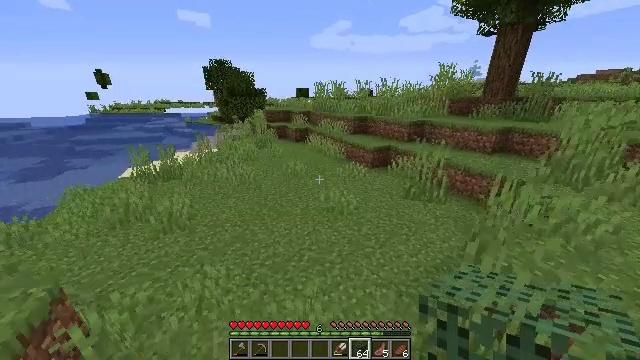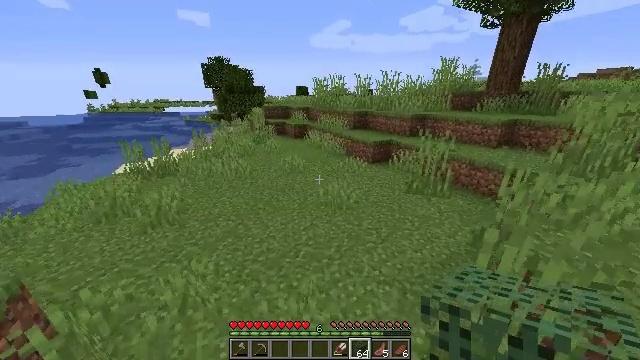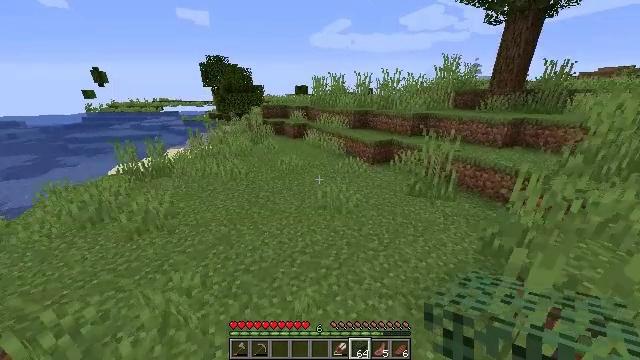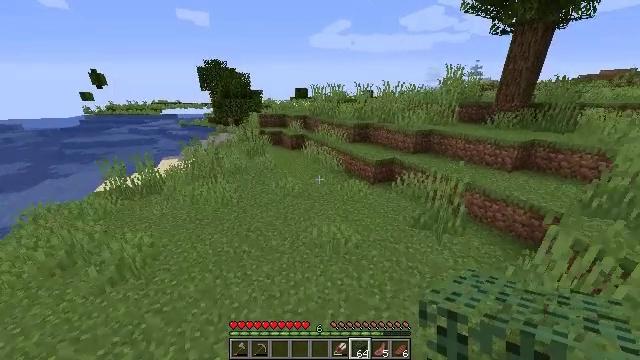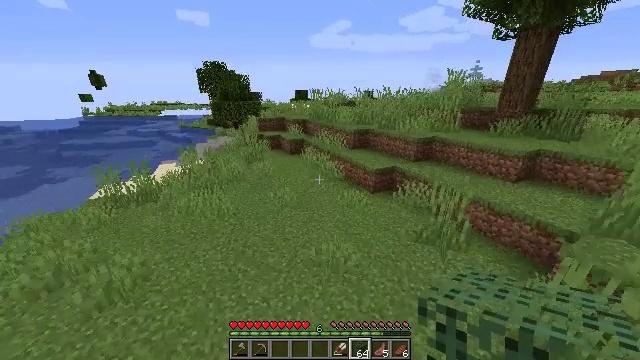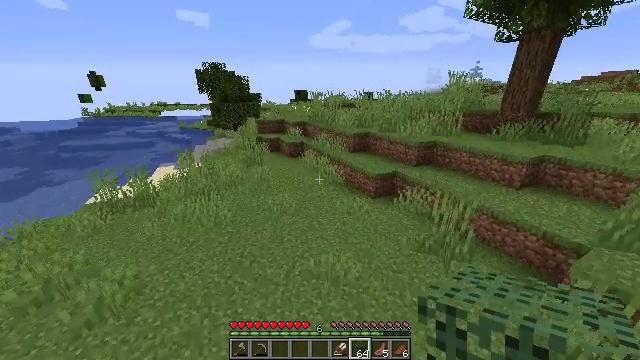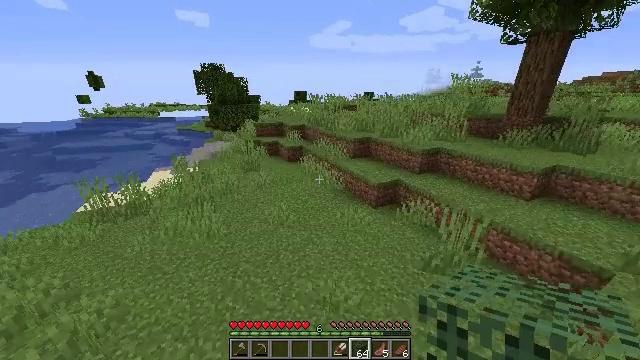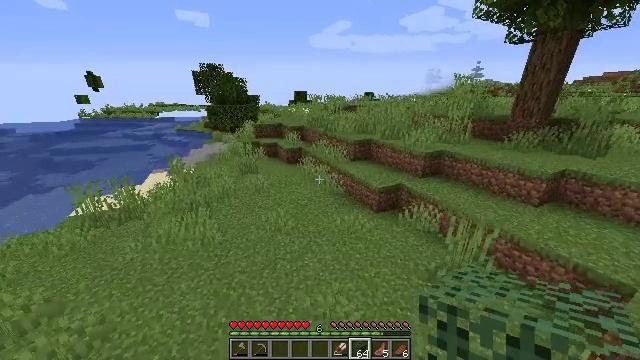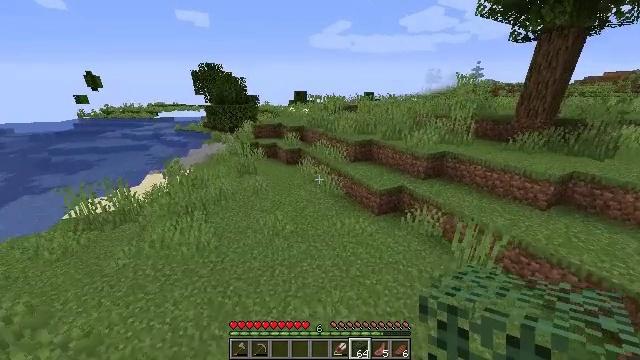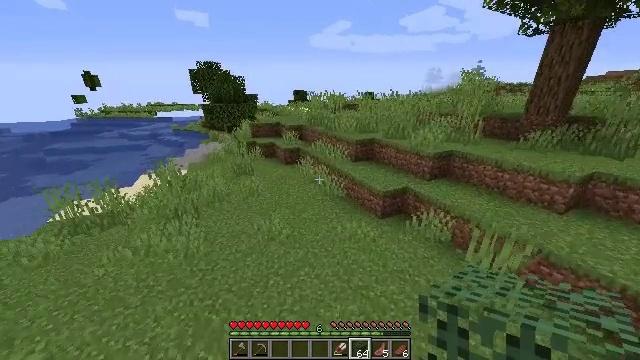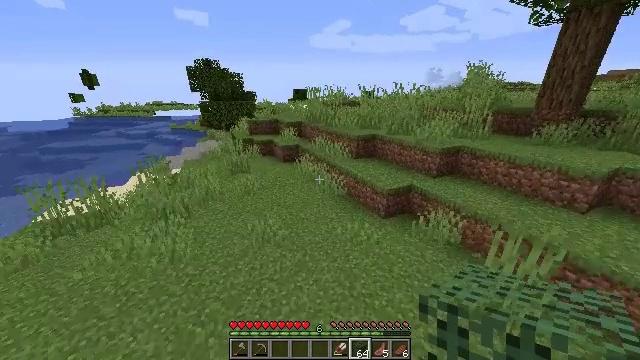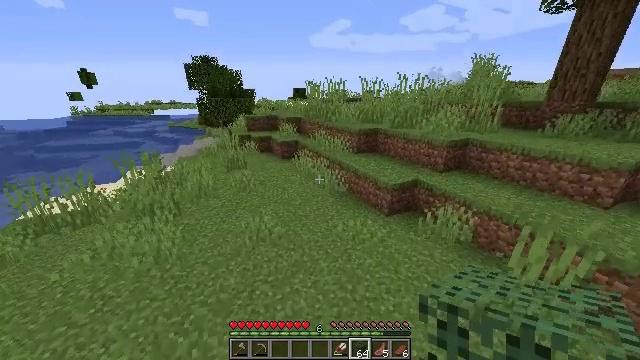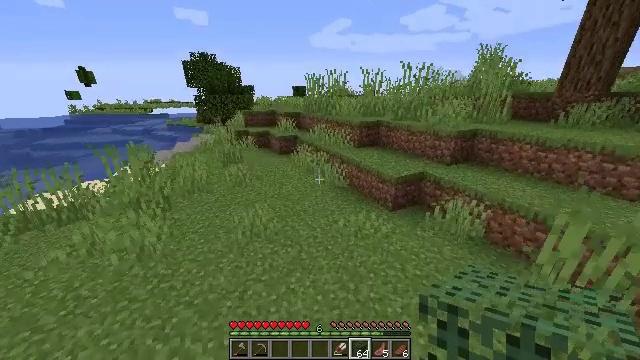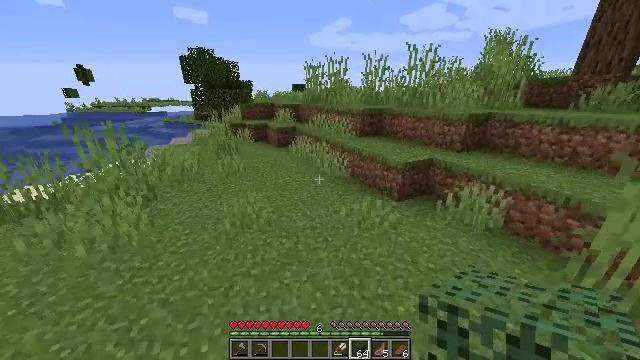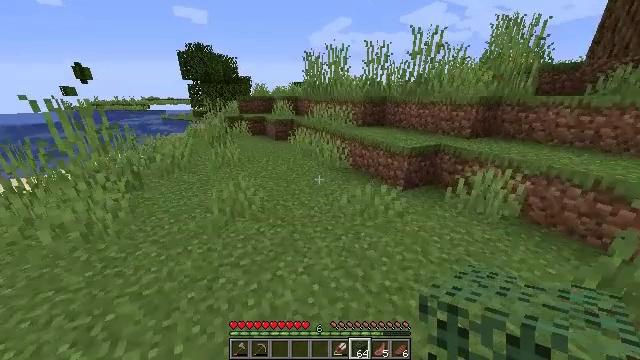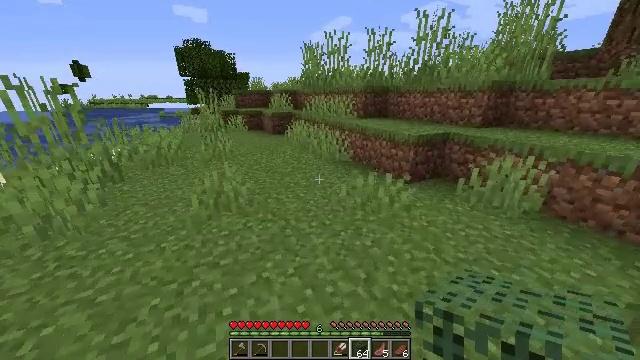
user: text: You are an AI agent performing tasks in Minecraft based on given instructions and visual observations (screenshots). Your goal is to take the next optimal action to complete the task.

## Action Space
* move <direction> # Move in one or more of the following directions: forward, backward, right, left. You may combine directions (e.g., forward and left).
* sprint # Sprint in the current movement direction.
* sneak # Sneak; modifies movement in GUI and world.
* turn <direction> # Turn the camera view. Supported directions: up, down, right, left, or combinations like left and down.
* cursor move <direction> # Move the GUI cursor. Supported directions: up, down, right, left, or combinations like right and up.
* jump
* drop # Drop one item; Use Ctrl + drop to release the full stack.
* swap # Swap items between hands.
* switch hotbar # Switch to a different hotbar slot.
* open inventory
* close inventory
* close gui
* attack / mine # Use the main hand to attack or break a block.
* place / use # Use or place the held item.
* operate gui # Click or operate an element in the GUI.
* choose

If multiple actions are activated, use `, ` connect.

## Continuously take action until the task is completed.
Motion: motion action
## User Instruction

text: Craft some white carpet with wool.
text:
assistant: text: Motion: move forward, sprint, jump
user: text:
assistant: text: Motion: move forward, sprint, jump
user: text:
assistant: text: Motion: move forward, sprint, jump
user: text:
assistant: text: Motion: move forward, sprint, jump
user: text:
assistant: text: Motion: move forward, sprint, jump
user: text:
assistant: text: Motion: move forward, sprint, jump
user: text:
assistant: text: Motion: move forward, sprint, jump
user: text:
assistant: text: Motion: move forward, sprint, jump
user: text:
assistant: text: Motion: move forward, sprint, jump
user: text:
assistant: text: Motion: move forward, sprint, jump
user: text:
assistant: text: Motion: move forward, sprint, jump
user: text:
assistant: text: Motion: move forward, sprint, jump
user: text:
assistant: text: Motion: move forward, sprint, jump
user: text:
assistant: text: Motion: move forward and move right, sprint, jump
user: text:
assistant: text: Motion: move forward and move right, sprint, jump
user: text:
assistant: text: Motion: move forward and move right, sprint, jump
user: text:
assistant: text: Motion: move forward and move right, sprint, jump
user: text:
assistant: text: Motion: move forward and move right, sprint, jump
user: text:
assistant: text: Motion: move forward, sprint, jump
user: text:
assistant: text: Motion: move forward, sprint, jump
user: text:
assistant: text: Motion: move forward, sprint, jump
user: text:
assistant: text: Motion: move forward, sprint, jump
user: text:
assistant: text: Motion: move forward, sprint, jump
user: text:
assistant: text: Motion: move forward, sprint, jump
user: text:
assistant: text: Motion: move forward, sprint, jump
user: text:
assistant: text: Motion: move forward, sprint, jump
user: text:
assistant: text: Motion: move forward and move right, sprint, jump
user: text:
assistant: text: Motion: move forward and move right, sprint, jump
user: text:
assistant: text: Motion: move forward and move right, sprint, jump
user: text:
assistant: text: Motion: move forward and move right, sprint, jump